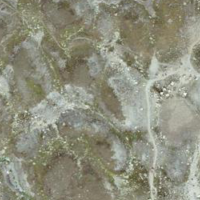
EUNIS habitat code: 31
Species observed at this site:
Marmota marmota
Cyanistes caeruleus
Lophophanes cristatus
Troglodytes troglodytes
Dendrocopos major
Montifringilla nivalis
Regulus ignicapilla
Prunella collaris
Turdus merula
Phylloscopus collybita
Aquila chrysaetos
Silene acaulis
Phoenicurus ochruros
Certhia familiaris
Nucifraga caryocatactes
Cinclus cinclus
Pyrrhocorax graculus
Motacilla alba
Periparus ater